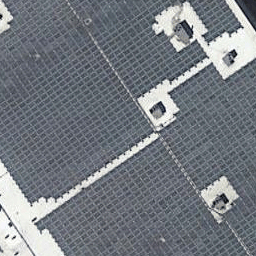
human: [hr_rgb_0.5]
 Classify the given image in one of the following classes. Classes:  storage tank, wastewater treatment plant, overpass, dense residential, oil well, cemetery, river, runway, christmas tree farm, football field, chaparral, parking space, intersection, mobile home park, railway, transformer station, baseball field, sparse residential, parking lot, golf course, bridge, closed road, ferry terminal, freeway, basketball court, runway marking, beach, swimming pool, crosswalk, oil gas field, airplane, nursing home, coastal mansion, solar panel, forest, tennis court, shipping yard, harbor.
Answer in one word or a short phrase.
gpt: solar panel